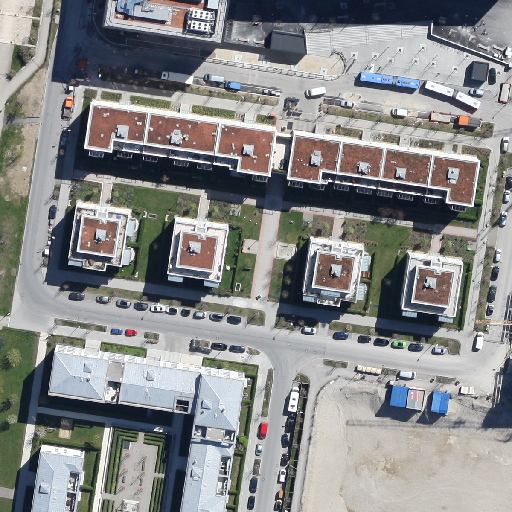
Referring expression: road